Question: I reverted to a previous commit and made some changes.
Now I want to commit my changes and GIT says "You are not working on a branch. This commit will be unreferenced when switching to another branch and can be lost."
I don't care about any commits I made after this one, how do I commit now?

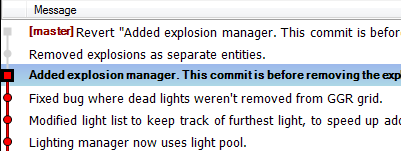
Answer: How did you revert? What is the result of ?
It looks like you've reset to a commit on a non-local branch. You can create a new branch for your commits using;
'''
git checkout -b new_branch_name
'''
You may need to delete or force-push the old branch, but only do so if you are sure you do not need the commits on it. I find using or can help to visualise this.